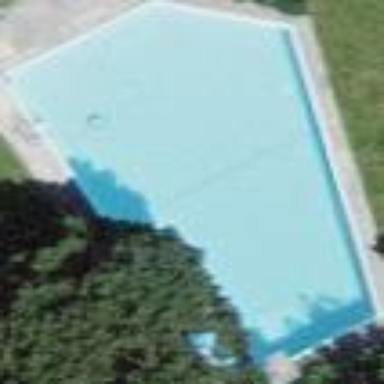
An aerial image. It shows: Swimming pool located in leisure land.